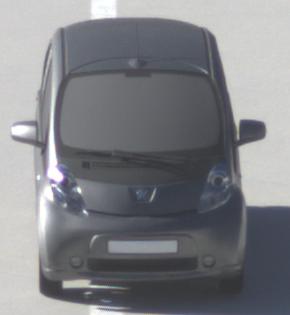
Make: Peugeot
Model: iOn
Detailed model: iOn
Model produced from: 2010/12
Model produced until: 2013/02
Doors: 5
Color: gray
Road condition: dry road
Daytime: morning or afternoon
Contrast: high contrast